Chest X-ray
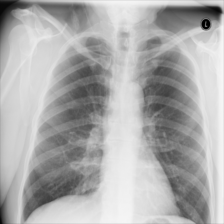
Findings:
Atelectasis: negative
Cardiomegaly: negative
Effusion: negative
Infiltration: negative
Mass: negative
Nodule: negative
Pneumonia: negative
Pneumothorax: negative
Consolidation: negative
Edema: negative
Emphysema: negative
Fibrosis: negative
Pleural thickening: negative
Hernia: negative